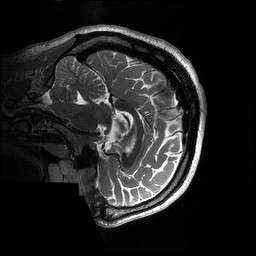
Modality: T2w
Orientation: sagittal
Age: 24
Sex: male